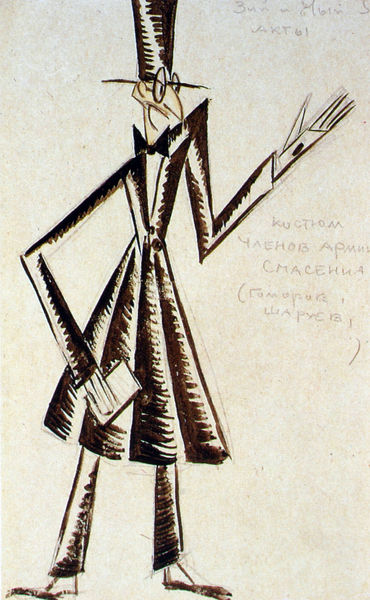
Titel: Das Erbe von Garland
Künstler: Sergej Eisenstein
Standort: Moskau
Institution: Bachruschin-Museum
Schlagwörter: hand, mann, weiß, finger, geste, hut, nase, reden, schwarz, zeichnung, beige, schleife, zylinder, hose, mantel, schrift, schuhe, russland, grafik, karikatur, sprechen, fliege, buch, schraffur, text, brille, koloriert, brief, russisch, winkel, zauberer, geometrische formen, kyrillische buchstaben, ff8, kaum rundungen, kolloriert, kostümskizze für theater, zacjig